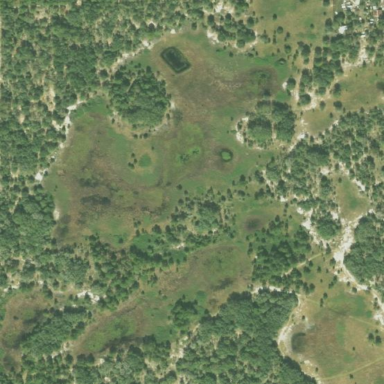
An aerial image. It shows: Beautiful wet meadow natural wetland.